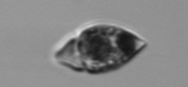
Label: Amphidinium